Question: I am using GXT3.1.2/GWT2.6
I want to add checkbox into a TreeGrid, but does not work well.
When I click on the checkbox, all values in the row are changed to "true".
And when I click again, it throws an exception. Please help.
Here is my code:
'''
ColumnConfig<OBTInputTuple, Boolean> cc3 = new ColumnConfig<OBTInputTuple, Boolean>(new ValueProvider<OBTInputTuple, Boolean>(){
@Override
public Boolean getValue(OBTInputTuple object) {
return object.isMandatory();
}
@Override
public void setValue(OBTInputTuple object, Boolean value) {
object.setMandatory(value);
}
@Override
public String getPath() {
return null;
}
});
cc3.setCell(new CheckBoxCell());
cc3.setWidth(200);
cc3.setHeader("Mandatory");
'''
When I click the checkbox once:

When I click the check box again:
'''
com.google.gwt.event.shared.UmbrellaException: Exception caught: Item was not already in the store, cannot be updated
at com.google.gwt.event.shared.HandlerManager.fireEvent(HandlerManager.java:129)
at com.sencha.gxt.data.shared.Store.fireEvent(Store.java:610)
at com.sencha.gxt.data.shared.Store$Record.addChange(Store.java:174)
at com.sencha.gxt.widget.core.client.grid.Grid$2.update(Grid.java:878)
at com.sencha.gxt.cell.core.client.form.CheckBoxCell.onBrowserEvent(CheckBoxCell.java:171)
at com.sencha.gxt.cell.core.client.form.CheckBoxCell.onBrowserEvent(CheckBoxCell.java:1)
at com.sencha.gxt.widget.core.client.grid.Grid.fireEventToCell(Grid.java:875)
at com.sencha.gxt.widget.core.client.grid.Grid.handleEventForCell(Grid.java:907)
at com.sencha.gxt.widget.core.client.grid.Grid.onBrowserEvent(Grid.java:594)
at com.google.gwt.user.client.DOM.dispatchEventImpl(DOM.java:1467)
at com.google.gwt.user.client.DOM.dispatchEvent(DOM.java:1406)
at com.google.gwt.user.client.impl.DOMImplStandard.dispatchEvent(DOMImplStandard.java:323)
at sun.reflect.GeneratedMethodAccessor144.invoke(Unknown Source)
at sun.reflect.DelegatingMethodAccessorImpl.invoke(Unknown Source)
at java.lang.reflect.Method.invoke(Unknown Source)
at com.google.gwt.dev.shell.MethodAdaptor.invoke(MethodAdaptor.java:103)
at com.google.gwt.dev.shell.MethodDispatch.invoke(MethodDispatch.java:71)
at com.google.gwt.dev.shell.OophmSessionHandler.invoke(OophmSessionHandler.java:172)
at com.google.gwt.dev.shell.BrowserChannelServer.reactToMessagesWhileWaitingForReturn(BrowserChannelServer.java:338)
at com.google.gwt.dev.shell.BrowserChannelServer.invokeJavascript(BrowserChannelServer.java:219)
at com.google.gwt.dev.shell.ModuleSpaceOOPHM.doInvoke(ModuleSpaceOOPHM.java:136)
at com.google.gwt.dev.shell.ModuleSpace.invokeNative(ModuleSpace.java:576)
at com.google.gwt.dev.shell.ModuleSpace.invokeNativeObject(ModuleSpace.java:284)
at com.google.gwt.dev.shell.JavaScriptHost.invokeNativeObject(JavaScriptHost.java:91)
at com.google.gwt.core.client.impl.Impl.apply(Impl.java)
at com.google.gwt.core.client.impl.Impl.entry0(Impl.java:347)
at sun.reflect.GeneratedMethodAccessor140.invoke(Unknown Source)
at sun.reflect.DelegatingMethodAccessorImpl.invoke(Unknown Source)
at java.lang.reflect.Method.invoke(Unknown Source)
at com.google.gwt.dev.shell.MethodAdaptor.invoke(MethodAdaptor.java:103)
at com.google.gwt.dev.shell.MethodDispatch.invoke(MethodDispatch.java:71)
at com.google.gwt.dev.shell.OophmSessionHandler.invoke(OophmSessionHandler.java:172)
at com.google.gwt.dev.shell.BrowserChannelServer.reactToMessages(BrowserChannelServer.java:293)
at com.google.gwt.dev.shell.BrowserChannelServer.processConnection(BrowserChannelServer.java:547)
at com.google.gwt.dev.shell.BrowserChannelServer.run(BrowserChannelServer.java:364)
at java.lang.Thread.run(Unknown Source)
Caused by: java.lang.AssertionError: Item was not already in the store, cannot be updated
at com.sencha.gxt.data.shared.ListStore.update(ListStore.java:370)
at com.sencha.gxt.widget.core.client.treegrid.TreeGrid.onRecordChange(TreeGrid.java:1030)
at com.sencha.gxt.widget.core.client.treegrid.TreeGrid$1.onRecordChange(TreeGrid.java:253)
at com.sencha.gxt.data.shared.event.StoreRecordChangeEvent.dispatch(StoreRecordChangeEvent.java:113)
at com.sencha.gxt.data.shared.event.StoreRecordChangeEvent.dispatch(StoreRecordChangeEvent.java:1)
at com.google.gwt.event.shared.GwtEvent.dispatch(GwtEvent.java:1)
at com.google.web.bindery.event.shared.EventBus.dispatchEvent(EventBus.java:40)
at com.google.web.bindery.event.shared.SimpleEventBus.doFire(SimpleEventBus.java:193)
at com.google.web.bindery.event.shared.SimpleEventBus.fireEvent(SimpleEventBus.java:88)
at com.google.gwt.event.shared.HandlerManager.fireEvent(HandlerManager.java:127)
at com.sencha.gxt.data.shared.Store.fireEvent(Store.java:610)
at com.sencha.gxt.data.shared.Store$Record.addChange(Store.java:174)
at com.sencha.gxt.widget.core.client.grid.Grid$2.update(Grid.java:878)
at com.sencha.gxt.cell.core.client.form.CheckBoxCell.onBrowserEvent(CheckBoxCell.java:171)
at com.sencha.gxt.cell.core.client.form.CheckBoxCell.onBrowserEvent(CheckBoxCell.java:1)
at com.sencha.gxt.widget.core.client.grid.Grid.fireEventToCell(Grid.java:875)
at com.sencha.gxt.widget.core.client.grid.Grid.handleEventForCell(Grid.java:907)
at com.sencha.gxt.widget.core.client.grid.Grid.onBrowserEvent(Grid.java:594)
at com.google.gwt.user.client.DOM.dispatchEventImpl(DOM.java:1467)
at com.google.gwt.user.client.DOM.dispatchEvent(DOM.java:1406)
at com.google.gwt.user.client.impl.DOMImplStandard.dispatchEvent(DOMImplStandard.java:323)
at sun.reflect.GeneratedMethodAccessor144.invoke(Unknown Source)
at sun.reflect.DelegatingMethodAccessorImpl.invoke(Unknown Source)
at java.lang.reflect.Method.invoke(Unknown Source)
at com.google.gwt.dev.shell.MethodAdaptor.invoke(MethodAdaptor.java:103)
at com.google.gwt.dev.shell.MethodDispatch.invoke(MethodDispatch.java:71)
at com.google.gwt.dev.shell.OophmSessionHandler.invoke(OophmSessionHandler.java:172)
at com.google.gwt.dev.shell.BrowserChannelServer.reactToMessagesWhileWaitingForReturn(BrowserChannelServer.java:338)
at com.google.gwt.dev.shell.BrowserChannelServer.invokeJavascript(BrowserChannelServer.java:219)
at com.google.gwt.dev.shell.ModuleSpaceOOPHM.doInvoke(ModuleSpaceOOPHM.java:136)
at com.google.gwt.dev.shell.ModuleSpace.invokeNative(ModuleSpace.java:576)
at com.google.gwt.dev.shell.ModuleSpace.invokeNativeObject(ModuleSpace.java:284)
at com.google.gwt.dev.shell.JavaScriptHost.invokeNativeObject(JavaScriptHost.java:91)
at com.google.gwt.core.client.impl.Impl.apply(Impl.java)
at com.google.gwt.core.client.impl.Impl.entry0(Impl.java:347)
at sun.reflect.GeneratedMethodAccessor140.invoke(Unknown Source)
at sun.reflect.DelegatingMethodAccessorImpl.invoke(Unknown Source)
at java.lang.reflect.Method.invoke(Unknown Source)
at com.google.gwt.dev.shell.MethodAdaptor.invoke(MethodAdaptor.java:103)
at com.google.gwt.dev.shell.MethodDispatch.invoke(MethodDispatch.java:71)
at com.google.gwt.dev.shell.OophmSessionHandler.invoke(OophmSessionHandler.java:172)
at com.google.gwt.dev.shell.BrowserChannelServer.reactToMessages(BrowserChannelServer.java:293)
at com.google.gwt.dev.shell.BrowserChannelServer.processConnection(BrowserChannelServer.java:547)
at com.google.gwt.dev.shell.BrowserChannelServer.run(BrowserChannelServer.java:364)
at java.lang.Thread.run(Unknown Source)
'''
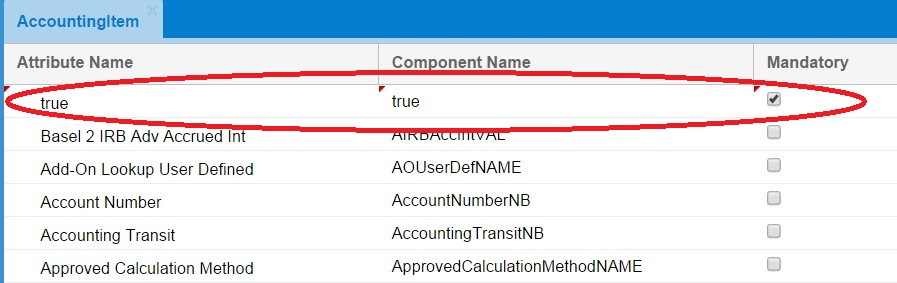
Answer: Finally I figured it out!
It is caused because of
@Override
public String getPath() {
return null;
}
I should let it return a string value instead of null.
Once I did that. everything works perfect.